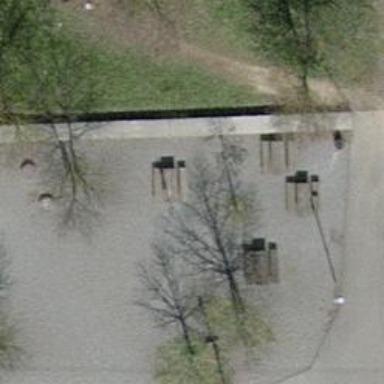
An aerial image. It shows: Picnic table located in leisure land area.